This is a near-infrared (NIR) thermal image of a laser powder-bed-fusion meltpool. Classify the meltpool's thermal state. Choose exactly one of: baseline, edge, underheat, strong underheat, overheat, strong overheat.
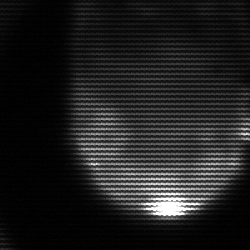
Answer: edge